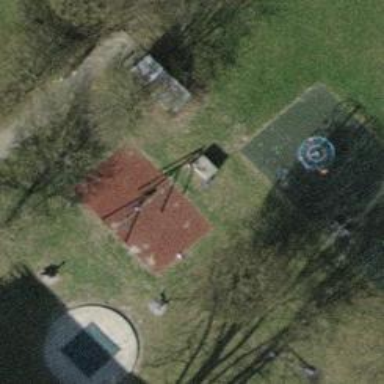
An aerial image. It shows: Playground area for leisure land.